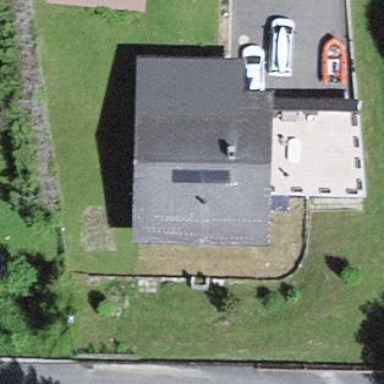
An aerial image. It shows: Simple and straightforward house.